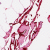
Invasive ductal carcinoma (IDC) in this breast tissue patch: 0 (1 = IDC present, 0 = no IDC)